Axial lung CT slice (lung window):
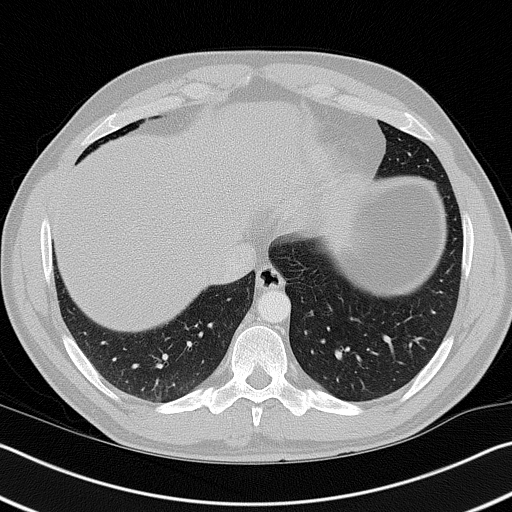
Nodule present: no